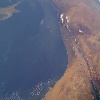
Label: water